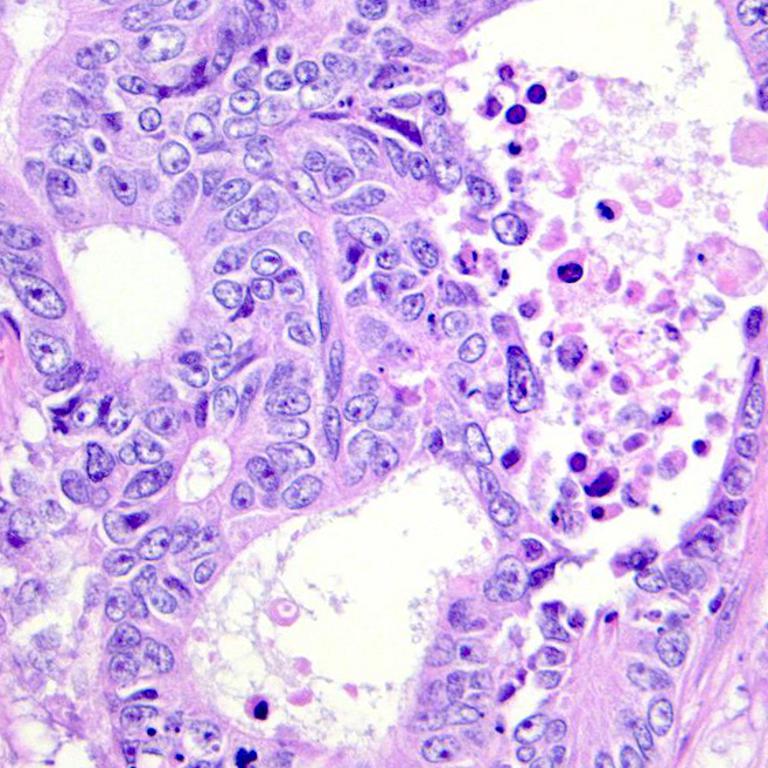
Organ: colon
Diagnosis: adenocarcinomas